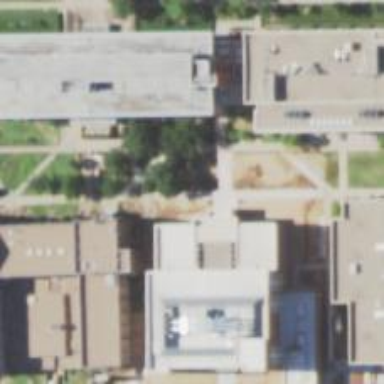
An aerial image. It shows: University building.